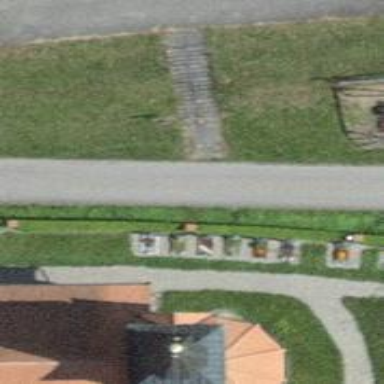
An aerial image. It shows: Set of steps on the road.